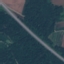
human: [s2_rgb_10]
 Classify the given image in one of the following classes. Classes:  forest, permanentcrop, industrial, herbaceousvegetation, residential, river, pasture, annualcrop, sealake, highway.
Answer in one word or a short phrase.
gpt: Highway